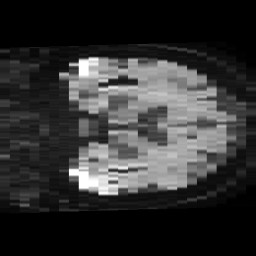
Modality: TRACE
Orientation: coronal
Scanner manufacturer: philips
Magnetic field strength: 3 T
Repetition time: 4.638 s
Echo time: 0.07429 s